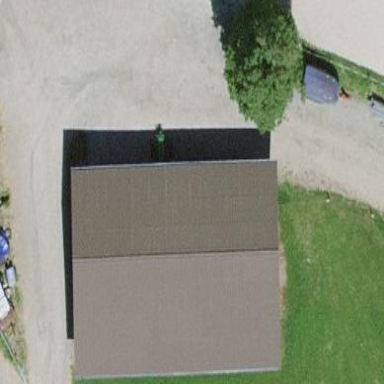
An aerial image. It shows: Shed.